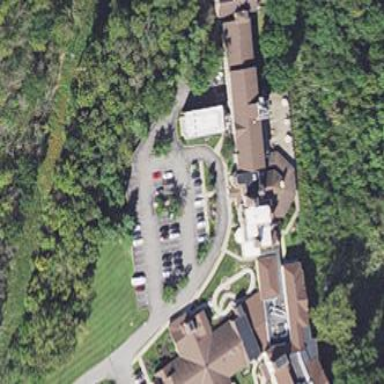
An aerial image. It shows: Residential building designated as nursing home.